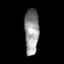
Tissue: prostate
Cell type: Endothelial cells
Senescence score: 0.6913
Nuclear area (px): 643
Mean DAPI intensity: 147.473